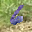
Label: 6